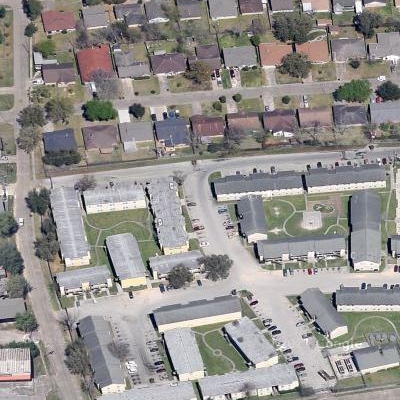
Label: Resident